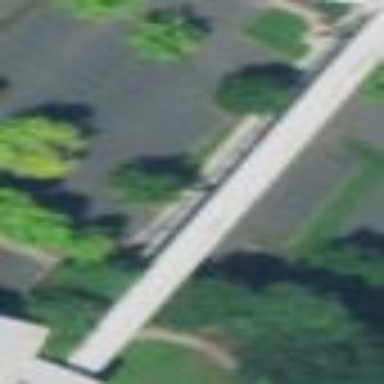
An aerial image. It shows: Bridge.